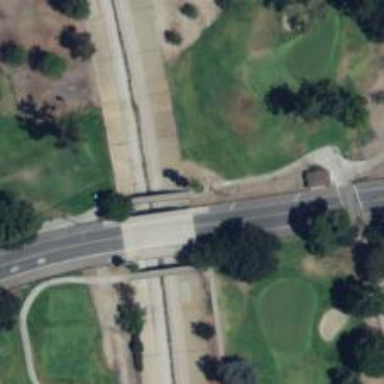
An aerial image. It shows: Service road with bridge used as golf cart path.